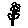
Label: flower